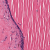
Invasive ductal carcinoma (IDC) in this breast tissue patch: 0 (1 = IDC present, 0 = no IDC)